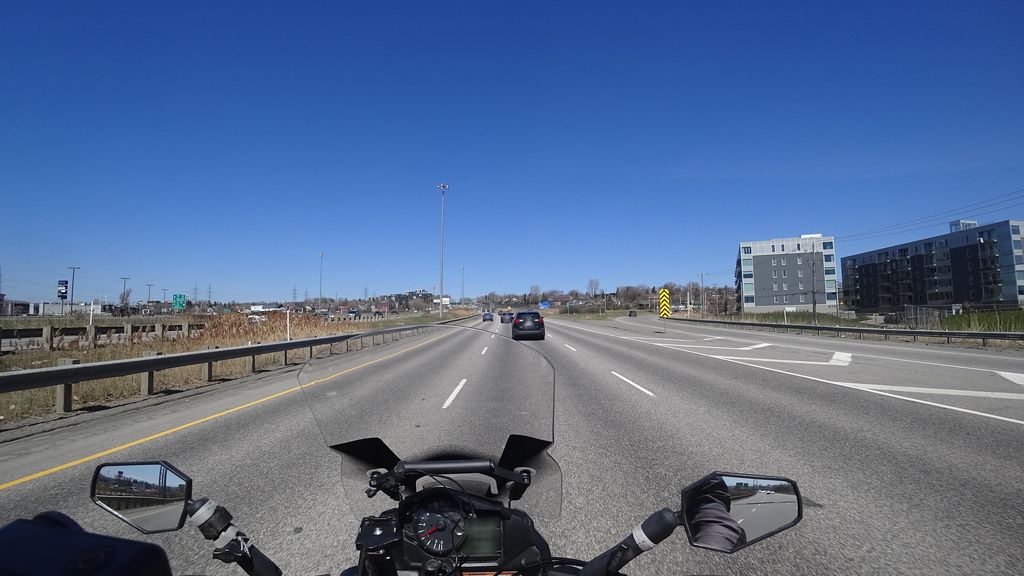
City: quebec_city